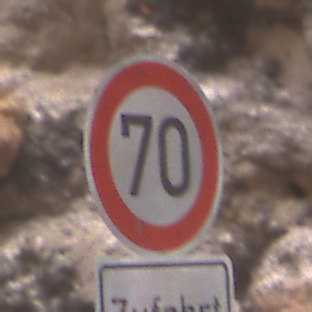
Verkehrszeichen: Geschwindigkeit70
Zusatzzeichen unten: HinweiseAufGefahrenDurchVerbaleAngabe11
Umgebung: Outdoor, Urban
Tageszeit: Midday
Wetter: PartlyCloudy
Licht: Natural
Jahreszeit: NotSpecified
Kontrast: MediumContrast